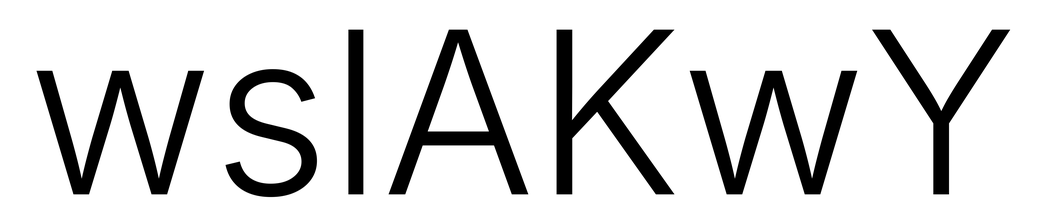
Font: Inter_Light